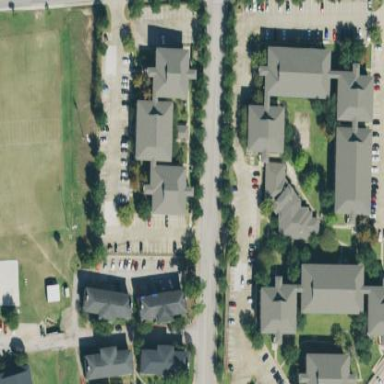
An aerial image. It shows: Residential area with apartments.